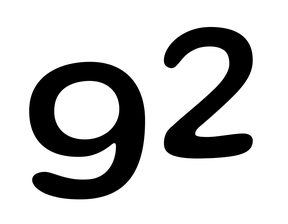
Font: Gluten_Regular